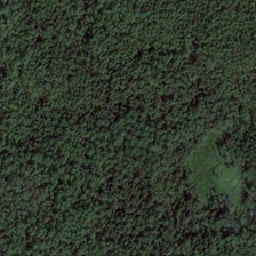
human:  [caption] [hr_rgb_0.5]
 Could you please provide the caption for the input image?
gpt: There is a grassland in the forest.

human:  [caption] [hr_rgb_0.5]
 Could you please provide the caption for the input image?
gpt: a small lawn can be seen in this lush green forest.

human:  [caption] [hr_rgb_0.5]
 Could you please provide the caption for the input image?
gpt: A small lawn can be seen in this lush forest.

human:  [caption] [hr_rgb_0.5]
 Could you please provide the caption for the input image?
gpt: You can see a small pitch of lawn in this lush forest.

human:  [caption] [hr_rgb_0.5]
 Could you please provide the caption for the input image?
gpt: There is a meadow in the forest.